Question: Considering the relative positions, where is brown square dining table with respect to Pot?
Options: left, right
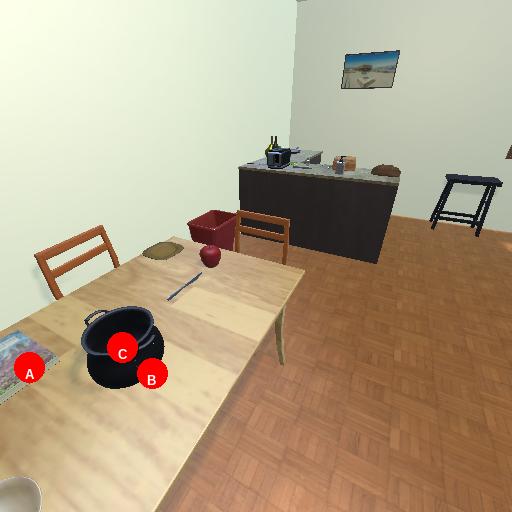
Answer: left